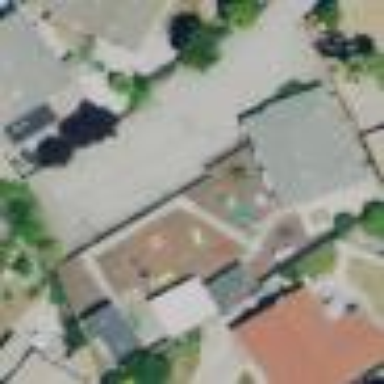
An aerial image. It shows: School.